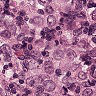
Metastatic tissue present: yes